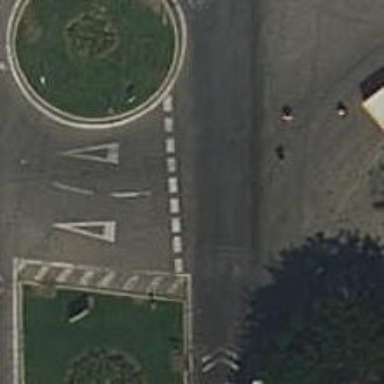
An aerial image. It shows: Tertiary road with asphalt surface leading to circular junction.